Question: Everybody, I need to set one image on UIAlertView..

I have attached my UIAlertview with image prob..
i have used this code lines..
'''
UIAlertView *theAlert = [[[UIAlertView alloc] initWithTitle:@"Atention"
message: @"YOUR MESSAGE HERE", nil)
delegate:nil cancelButtonTitle:@"OK" otherButtonTitles:nil] autorelease];
[theAlert show];
UILabel *theTitle = [theAlert valueForKey:@"_titleLabel"];
[theTitle setTextColor:[UIColor redColor]];
UILabel *theBody = [theAlert valueForKey:@"_bodyTextLabel"];
[theBody setTextColor:[UIColor blueColor]];
UIImage *theImage = [UIImage imageNamed:@"Background.png"];
theImage = [theImage stretchableImageWithLeftCapWidth:16 topCapHeight:16];
CGSize theSize = [theAlert frame].size;
UIGraphicsBeginImageContext(theSize);
[theImage drawInRect:CGRectMake(0, 0, theSize.width, theSize.height)];
theImage = UIGraphicsGetImageFromCurrentImageContext();
UIGraphicsEndImageContext();
[[theAlert layer] setContents:[theImage CGImage]];
'''
please solve this issue..
i need only image with alert..
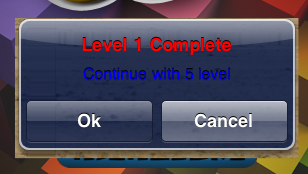
Answer: Try this...
'''
UIAlertView *alert = [[UIAlertView alloc] initWithTitle:@"UIAlert View" message:@"hello" delegate:self cancelButtonTitle:@"OK" otherButtonTitles:@"Close",nil];
UIImage *alertImage = [UIImage imageNamed:@"plus.png"];
UIImageView *backgroundImageView = [[UIImageView alloc] initWithImage:alertImage];
backgroundImageView.frame = CGRectMake(0, 0, 282, 130);
backgroundImageView.contentMode = UIViewContentModeScaleToFill;
[alert addSubview:backgroundImageView];
[alert sendSubviewToBack:backgroundImageView];
[alert show];
[alert release];
'''